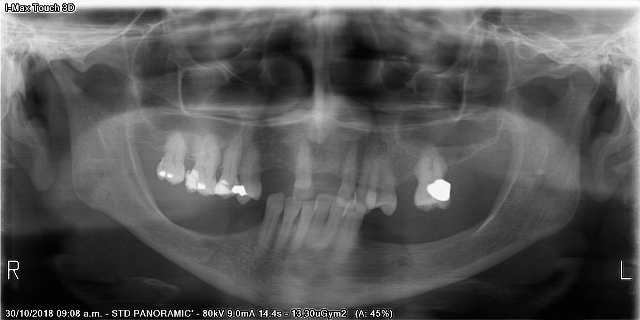
adult